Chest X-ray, PA view. Patient: 45 years old, sex F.
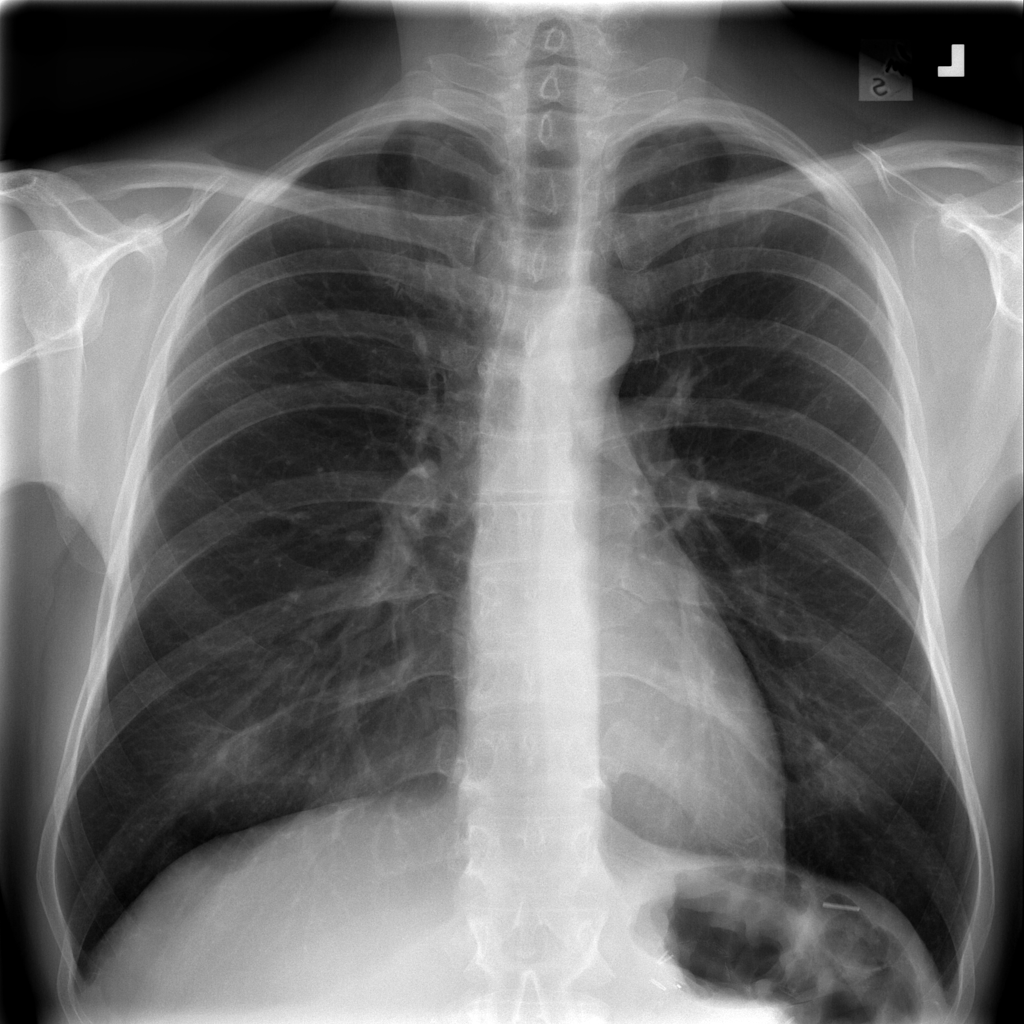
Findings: No Finding